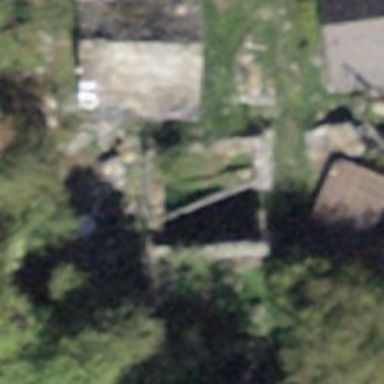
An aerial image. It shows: Historic building in ruins.